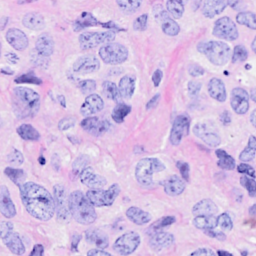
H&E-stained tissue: Breast